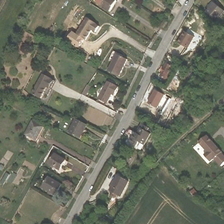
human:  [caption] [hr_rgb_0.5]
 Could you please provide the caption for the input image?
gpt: some buildings and green trees are in a medium residential area .

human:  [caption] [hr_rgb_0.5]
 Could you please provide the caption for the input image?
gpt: some buildings and green trees are in a medium residential area .

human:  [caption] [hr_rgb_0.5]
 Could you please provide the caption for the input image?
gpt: some buildings and green trees are in a medium residential area .

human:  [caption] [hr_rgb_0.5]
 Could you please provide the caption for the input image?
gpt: some buildings and green trees are in a medium residential area .

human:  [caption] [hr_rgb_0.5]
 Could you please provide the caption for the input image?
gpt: some buildings and green trees are in a medium residential area .